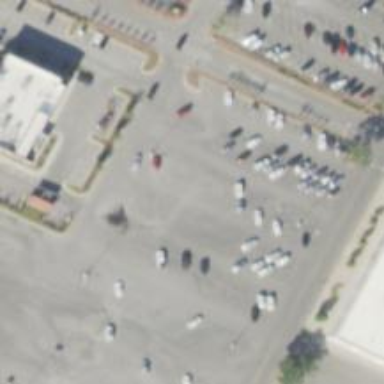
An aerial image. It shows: Parking space.